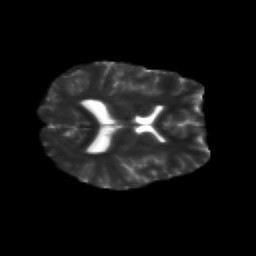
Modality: T2w
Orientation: axial
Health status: healthy
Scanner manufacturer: siemens
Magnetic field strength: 3 T
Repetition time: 12 s
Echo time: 0.092 s